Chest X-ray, AP view. Patient: 59 years old, sex M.
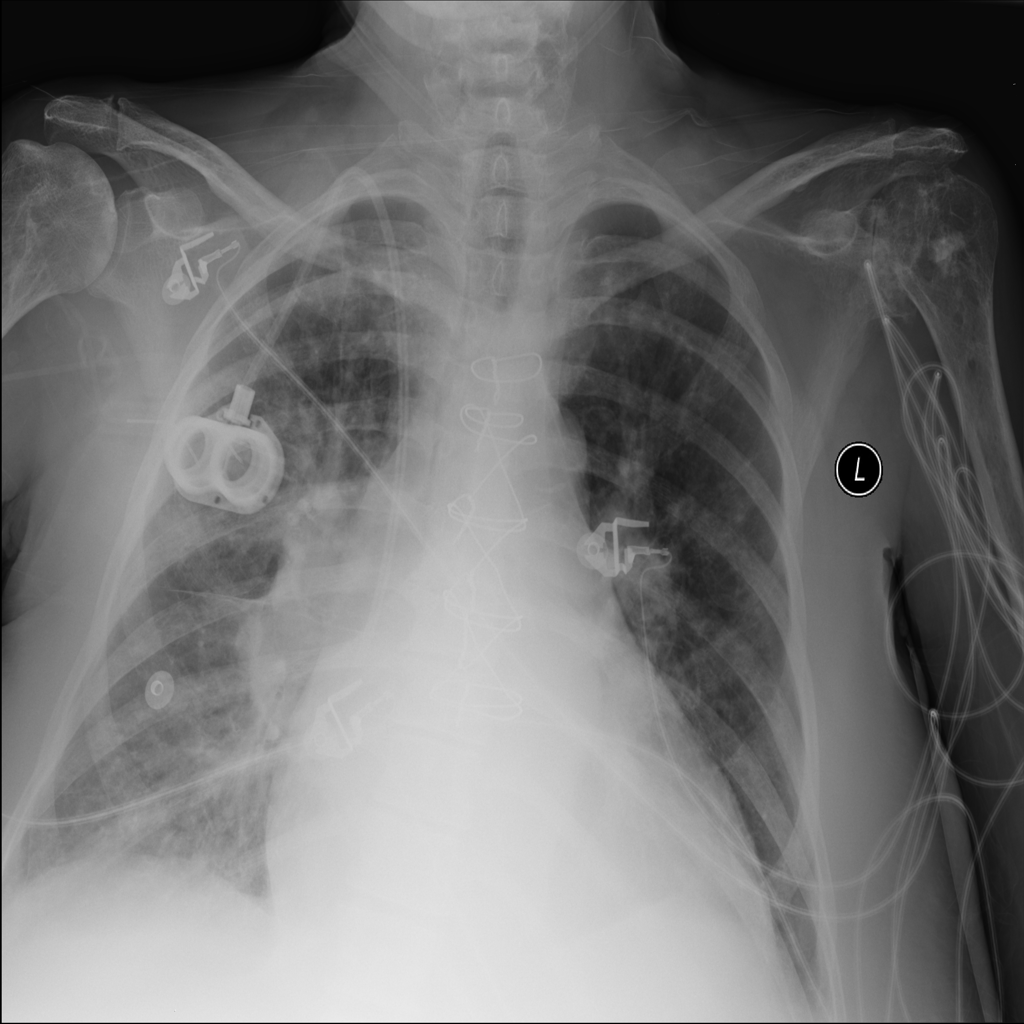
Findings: No Finding